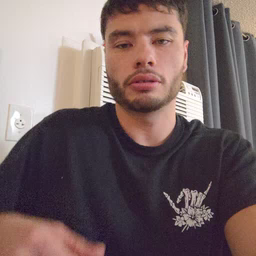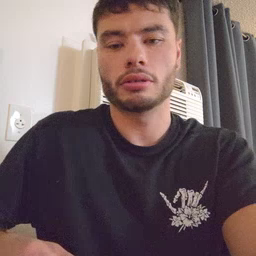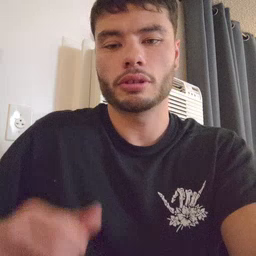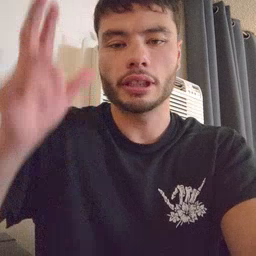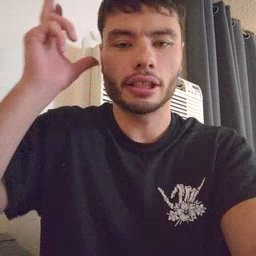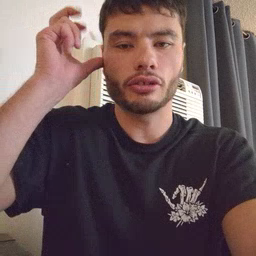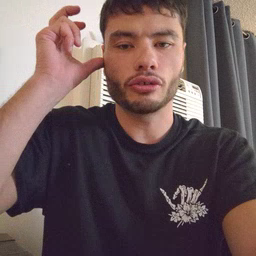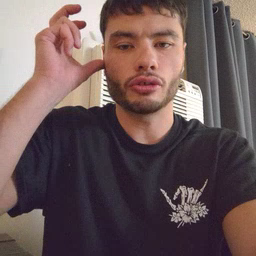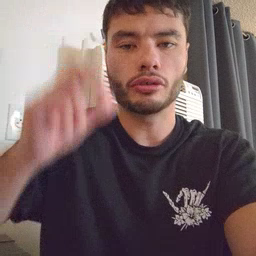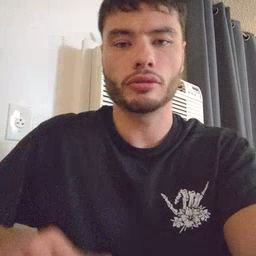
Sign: hear